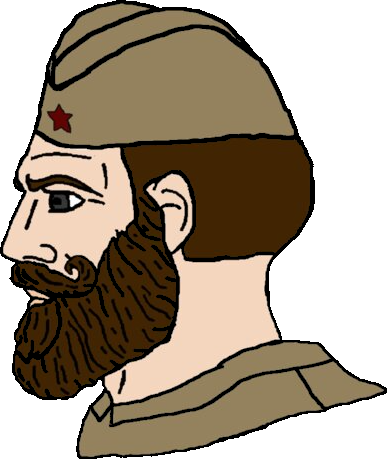
Label: 4_Yes_Chad